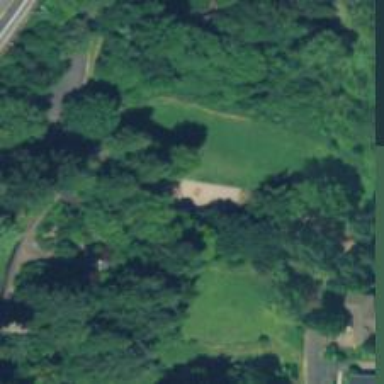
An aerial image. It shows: Playground with roundabout.